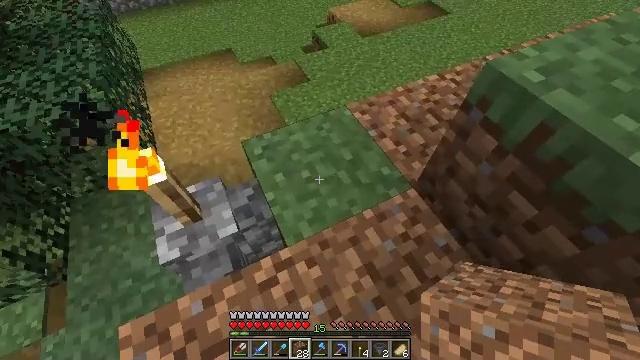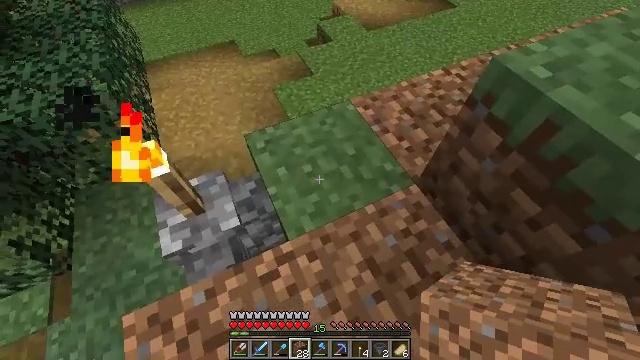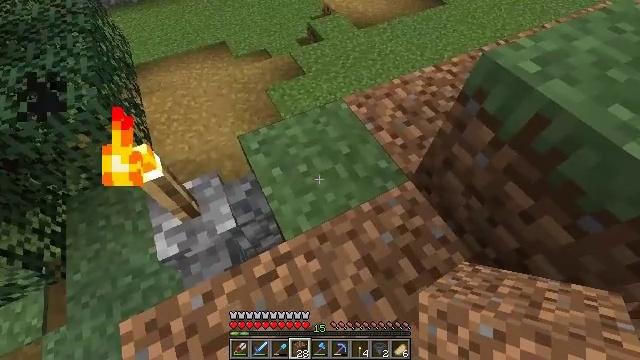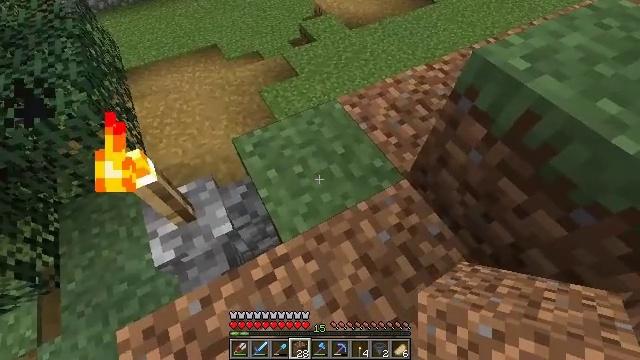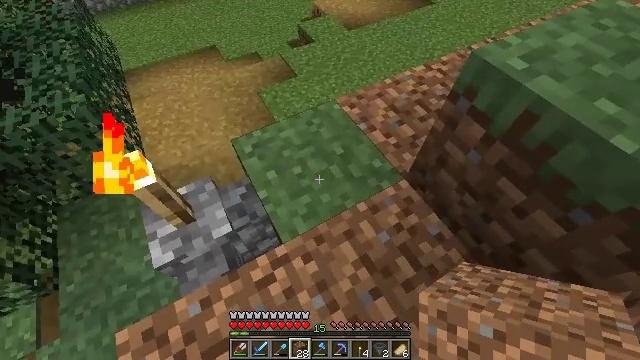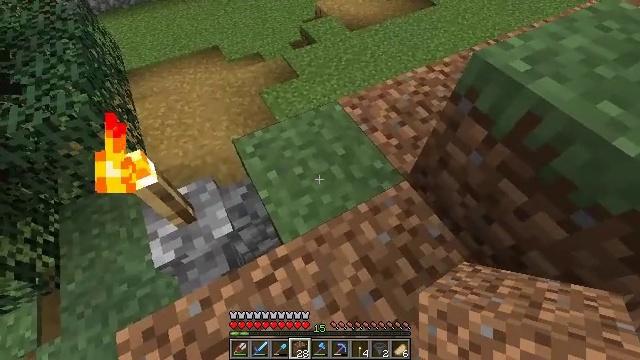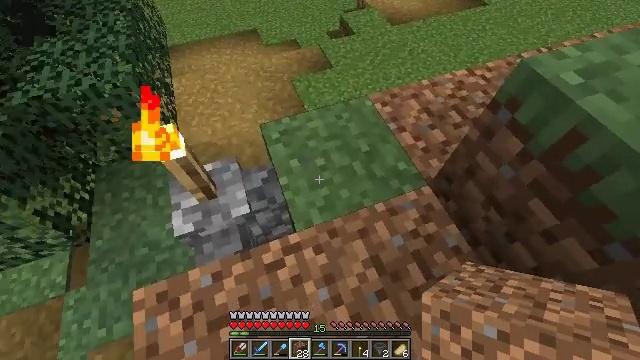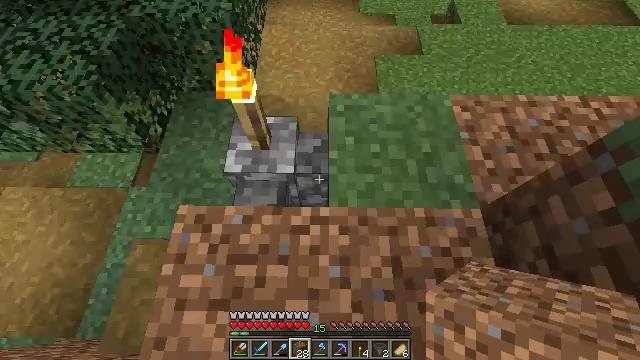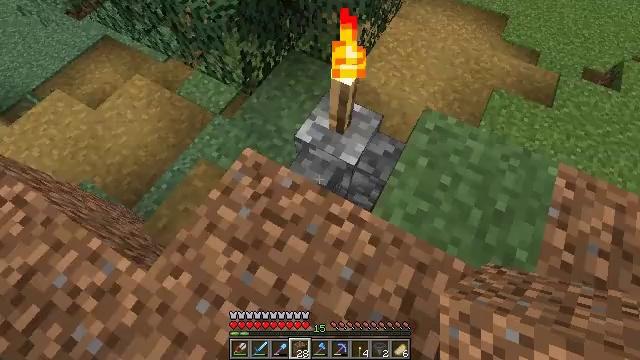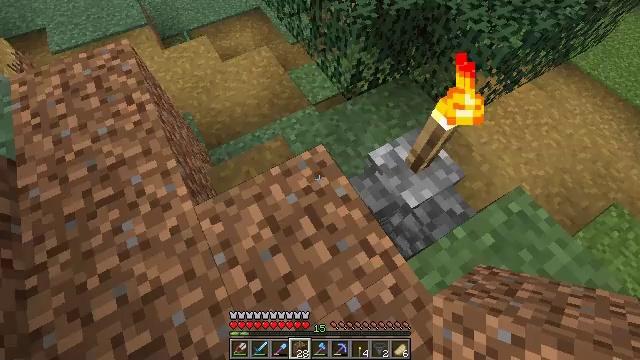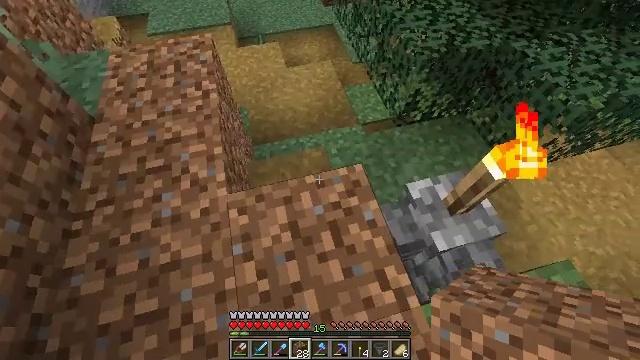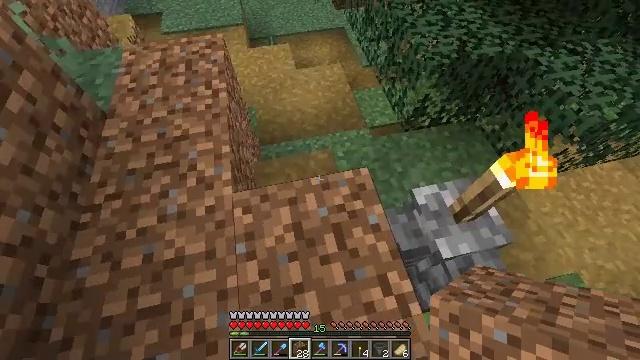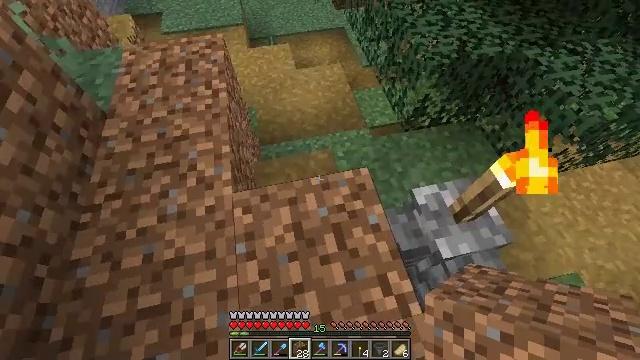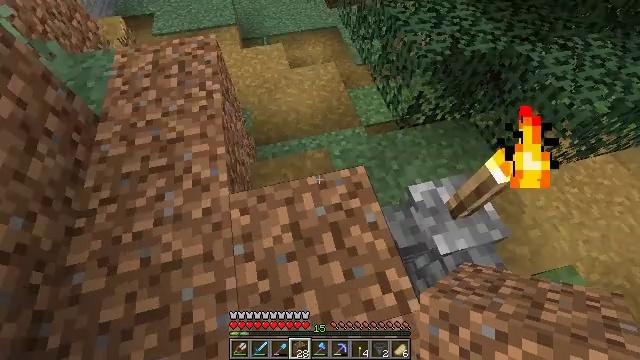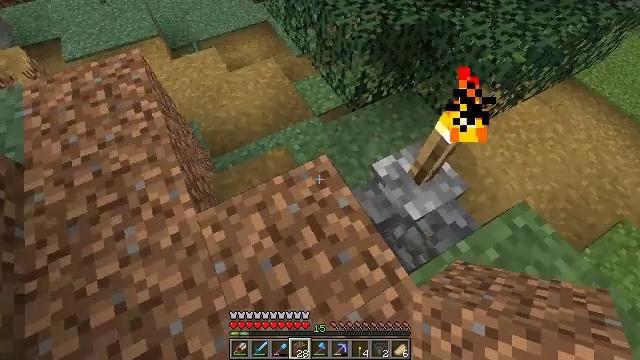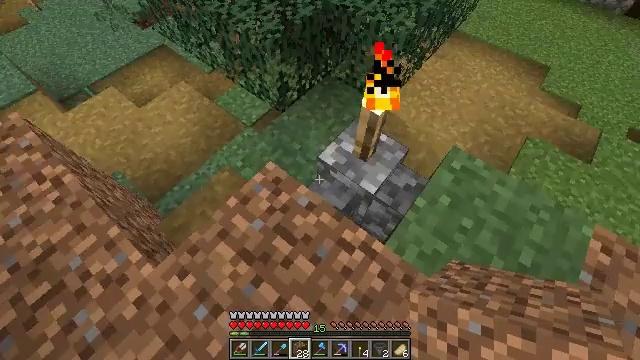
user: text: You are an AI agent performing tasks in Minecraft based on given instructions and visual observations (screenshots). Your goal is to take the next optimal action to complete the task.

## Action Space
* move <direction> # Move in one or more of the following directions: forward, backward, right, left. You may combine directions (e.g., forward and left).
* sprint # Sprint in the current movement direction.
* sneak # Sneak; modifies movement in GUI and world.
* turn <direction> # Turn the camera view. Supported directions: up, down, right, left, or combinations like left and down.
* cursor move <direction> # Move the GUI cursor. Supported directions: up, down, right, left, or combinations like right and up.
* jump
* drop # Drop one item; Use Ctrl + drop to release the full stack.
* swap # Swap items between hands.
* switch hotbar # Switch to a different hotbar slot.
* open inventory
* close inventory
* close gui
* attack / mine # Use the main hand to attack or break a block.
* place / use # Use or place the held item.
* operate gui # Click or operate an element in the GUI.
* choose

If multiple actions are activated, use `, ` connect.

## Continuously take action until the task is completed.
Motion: motion action
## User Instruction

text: Remove the cobblestone wall block.
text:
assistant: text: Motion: turn down
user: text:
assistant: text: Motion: turn right
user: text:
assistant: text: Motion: turn right
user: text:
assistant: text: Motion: no_op
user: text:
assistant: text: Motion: no_op
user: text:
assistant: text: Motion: turn left and down
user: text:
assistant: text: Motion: turn left and down
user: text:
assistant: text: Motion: turn left and down
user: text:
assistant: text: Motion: turn left and up
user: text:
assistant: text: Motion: turn left and up
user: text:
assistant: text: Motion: turn left
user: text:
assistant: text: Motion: no_op
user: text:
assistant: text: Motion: turn right
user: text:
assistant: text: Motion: turn right and down
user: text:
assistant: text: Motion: turn right
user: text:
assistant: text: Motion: turn right
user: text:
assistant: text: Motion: turn right
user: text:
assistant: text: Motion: turn right and down
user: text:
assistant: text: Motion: turn right and down
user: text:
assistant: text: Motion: turn right
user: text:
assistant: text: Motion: turn right
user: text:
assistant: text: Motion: no_op
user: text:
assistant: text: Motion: no_op
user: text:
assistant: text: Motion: no_op
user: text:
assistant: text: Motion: no_op
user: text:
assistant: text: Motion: no_op
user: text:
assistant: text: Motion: no_op
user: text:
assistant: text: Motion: no_op
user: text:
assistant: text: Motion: no_op
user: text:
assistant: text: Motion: no_op